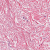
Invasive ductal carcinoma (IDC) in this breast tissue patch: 0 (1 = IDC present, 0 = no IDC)